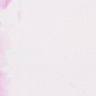
Metastatic tissue present: no